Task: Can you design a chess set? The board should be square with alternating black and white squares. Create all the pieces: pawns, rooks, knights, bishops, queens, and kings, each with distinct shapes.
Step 336:
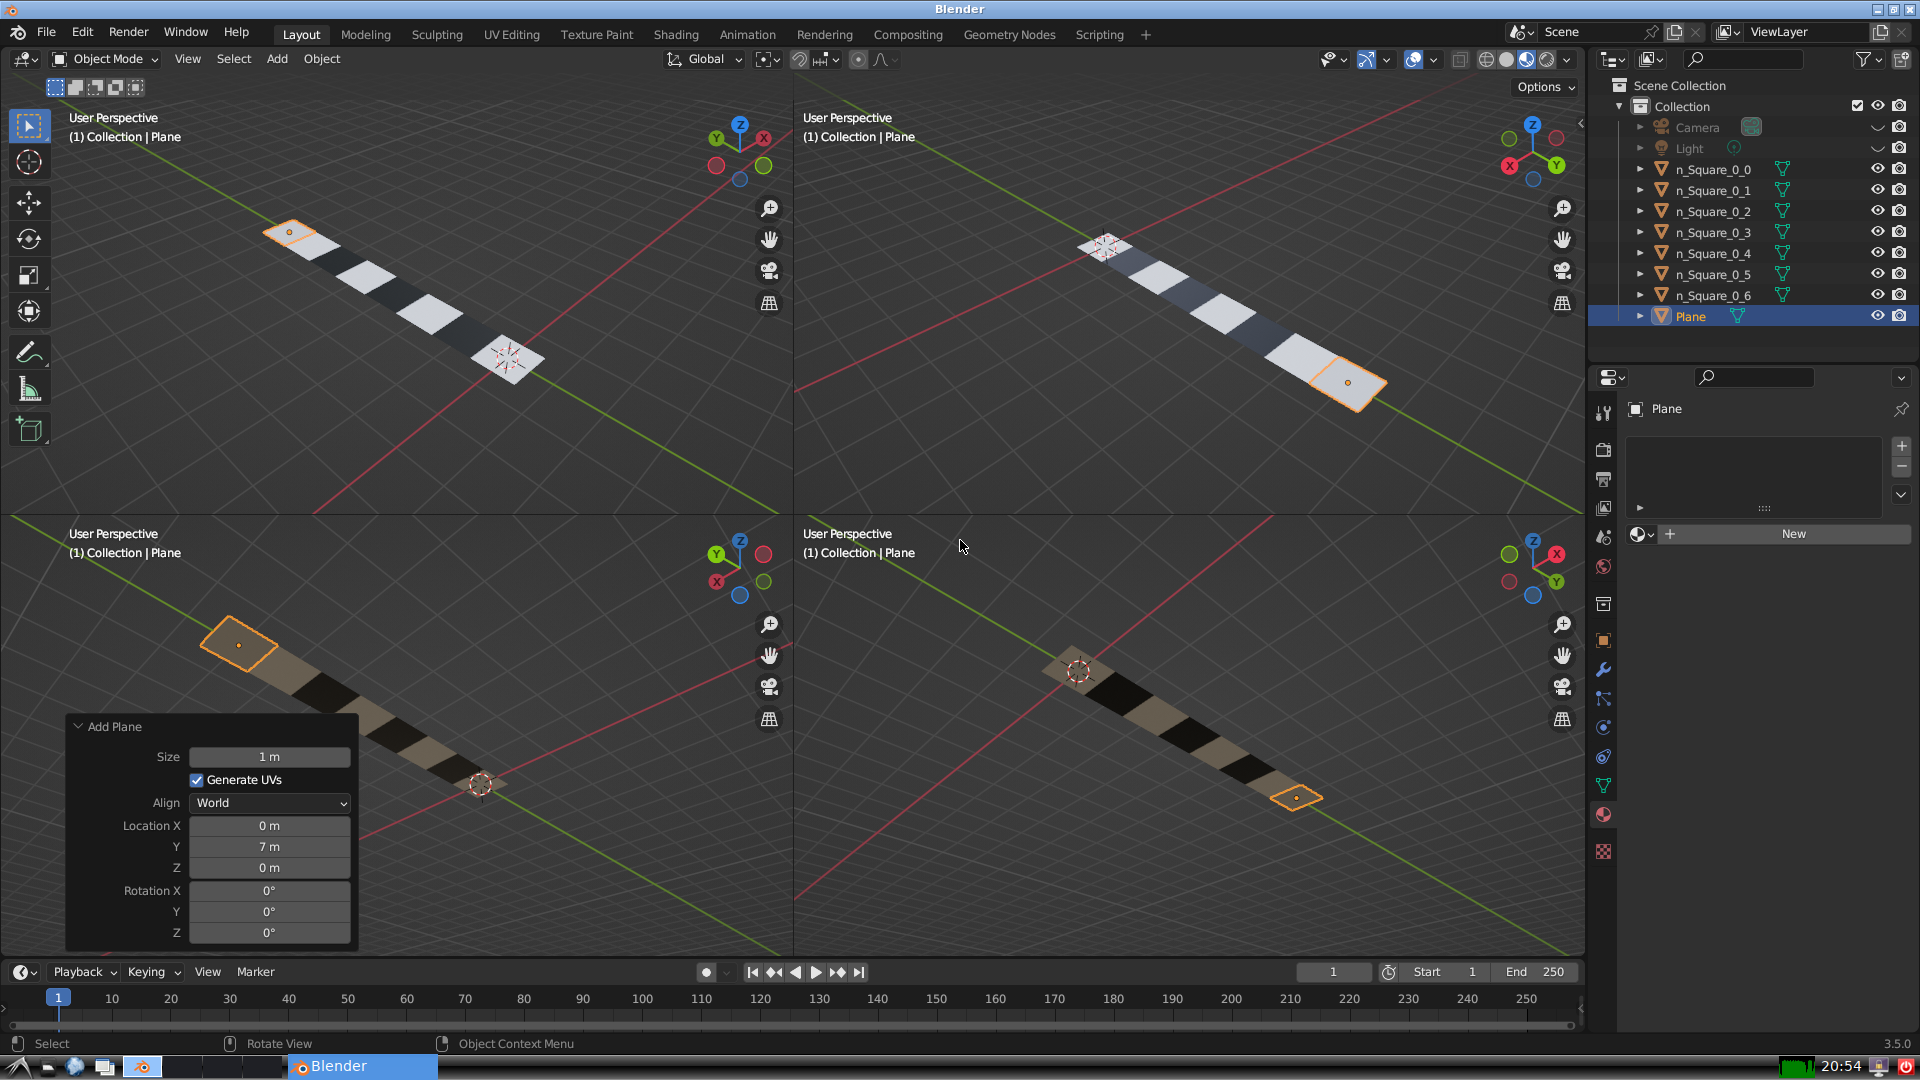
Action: {"key_press": ['Ctrl, Home']}